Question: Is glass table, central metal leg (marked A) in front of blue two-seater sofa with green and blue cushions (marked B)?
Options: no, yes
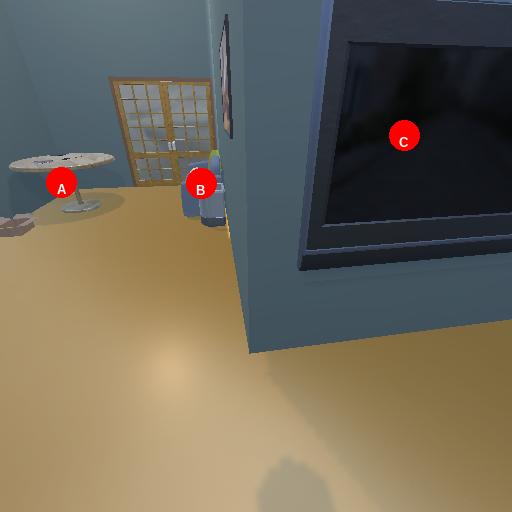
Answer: no